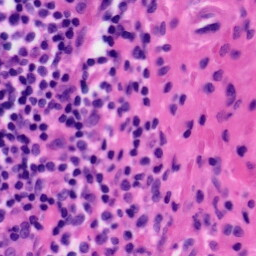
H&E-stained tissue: Tonsil